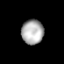
Tissue: prostate
Cell type: Epithelial cells
Senescence score: 0.3445
Nuclear area (px): 531
Mean DAPI intensity: 173.017